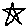
Label: star